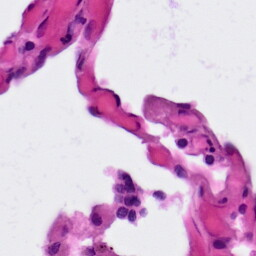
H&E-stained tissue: Lung